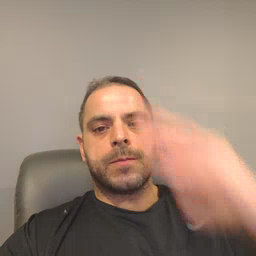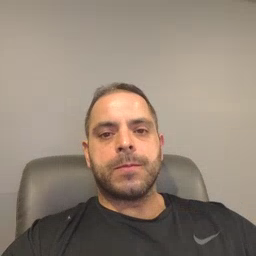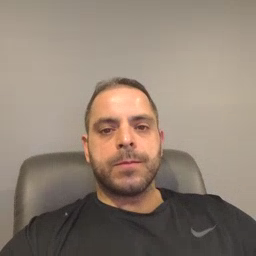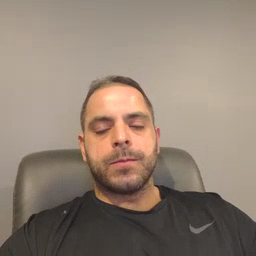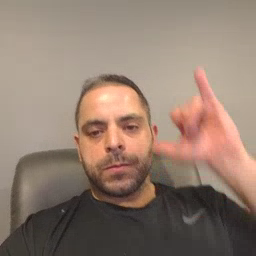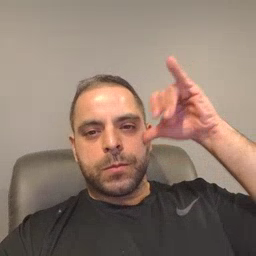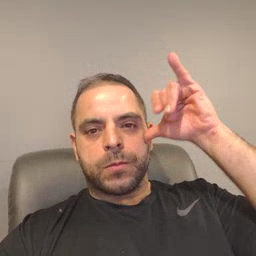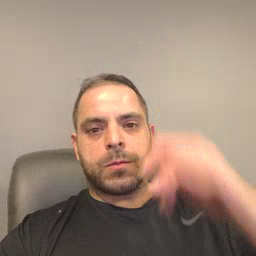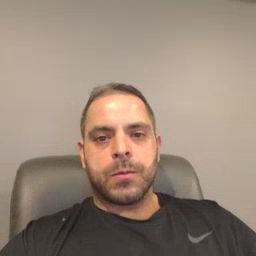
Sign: cow